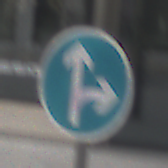
Verkehrszeichen: VorgeschriebeneFahrtrichtungGeradeausOderRechts
Umgebung: Outdoor, Urban
Tageszeit: Midday
Wetter: Overcast
Licht: Natural
Jahreszeit: NotSpecified
Kontrast: LowContrast